Question: What is the loan amount offered?
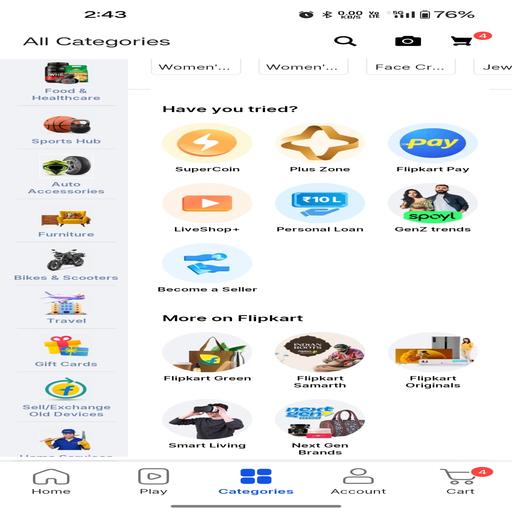
Answer: 10 L